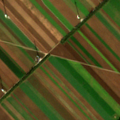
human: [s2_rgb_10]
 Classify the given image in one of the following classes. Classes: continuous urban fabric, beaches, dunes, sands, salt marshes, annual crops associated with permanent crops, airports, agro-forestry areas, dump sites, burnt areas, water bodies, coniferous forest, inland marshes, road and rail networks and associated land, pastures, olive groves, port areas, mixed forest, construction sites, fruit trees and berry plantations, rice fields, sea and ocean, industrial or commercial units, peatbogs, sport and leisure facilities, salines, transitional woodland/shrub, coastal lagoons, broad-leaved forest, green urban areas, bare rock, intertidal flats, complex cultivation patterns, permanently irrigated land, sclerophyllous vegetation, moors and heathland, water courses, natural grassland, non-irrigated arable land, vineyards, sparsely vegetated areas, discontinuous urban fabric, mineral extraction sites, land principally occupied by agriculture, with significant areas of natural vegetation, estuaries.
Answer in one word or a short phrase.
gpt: discontinuous urban fabric, non-irrigated arable land